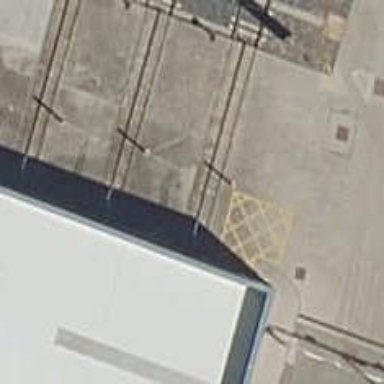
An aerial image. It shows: Yard with electrified contact lines.